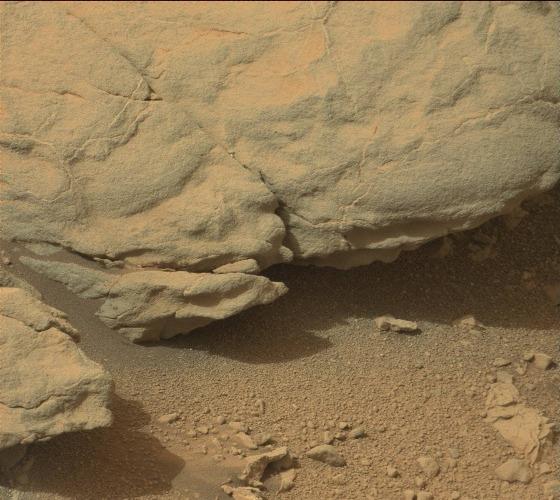
Terrain classes present: Bedrock, Gravel / Sand / Soil, Rock, Shadow